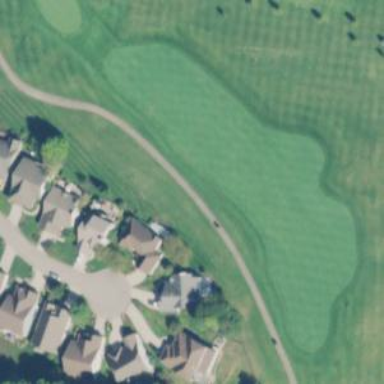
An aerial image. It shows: Golf fairway surrounded by grass.